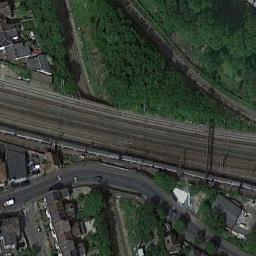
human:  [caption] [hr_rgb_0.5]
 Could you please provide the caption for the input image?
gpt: The railway is next to some trees and houses .

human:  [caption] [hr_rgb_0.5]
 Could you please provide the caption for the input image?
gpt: There are two railways in the middle of the two highways .

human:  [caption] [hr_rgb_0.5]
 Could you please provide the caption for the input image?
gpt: There are several buildings beside the railway .

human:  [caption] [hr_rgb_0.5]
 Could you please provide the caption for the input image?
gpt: These railways go through a residential area and a forest and another railway is under these railways .

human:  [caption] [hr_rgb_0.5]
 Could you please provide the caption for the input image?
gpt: There are some green trees and buildings beside the railway .